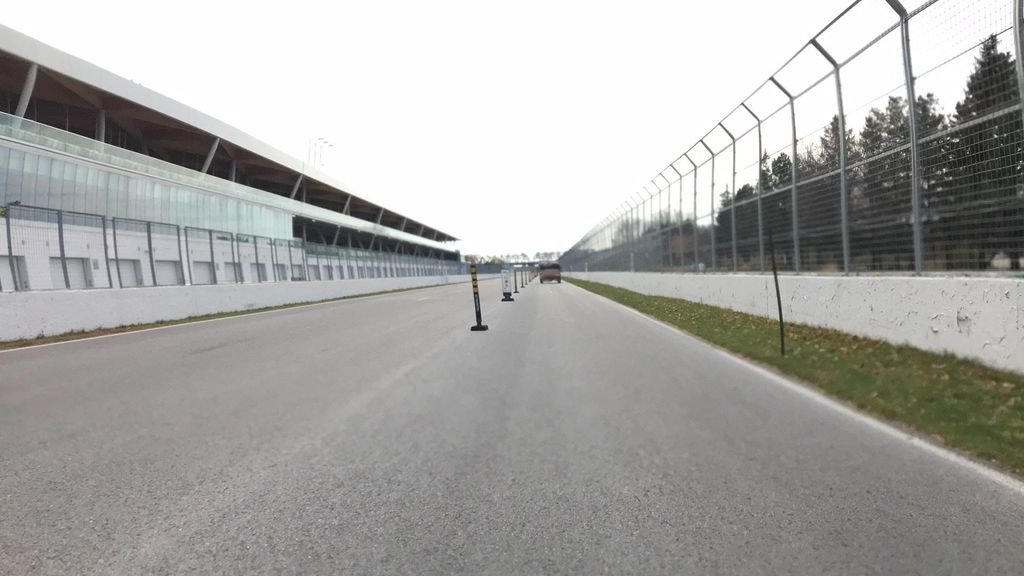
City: montreal